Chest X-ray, PA view. Patient: 35 years old, sex F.
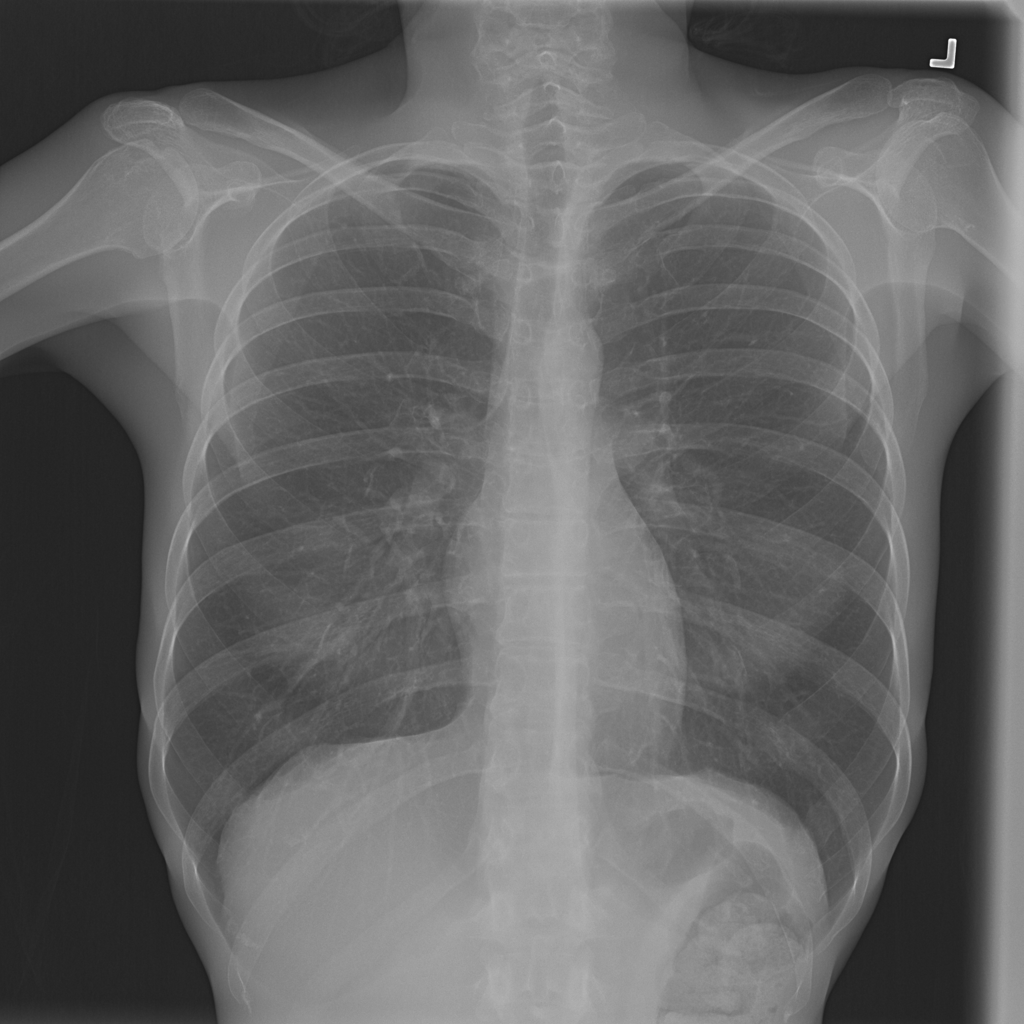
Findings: Emphysema